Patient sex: M
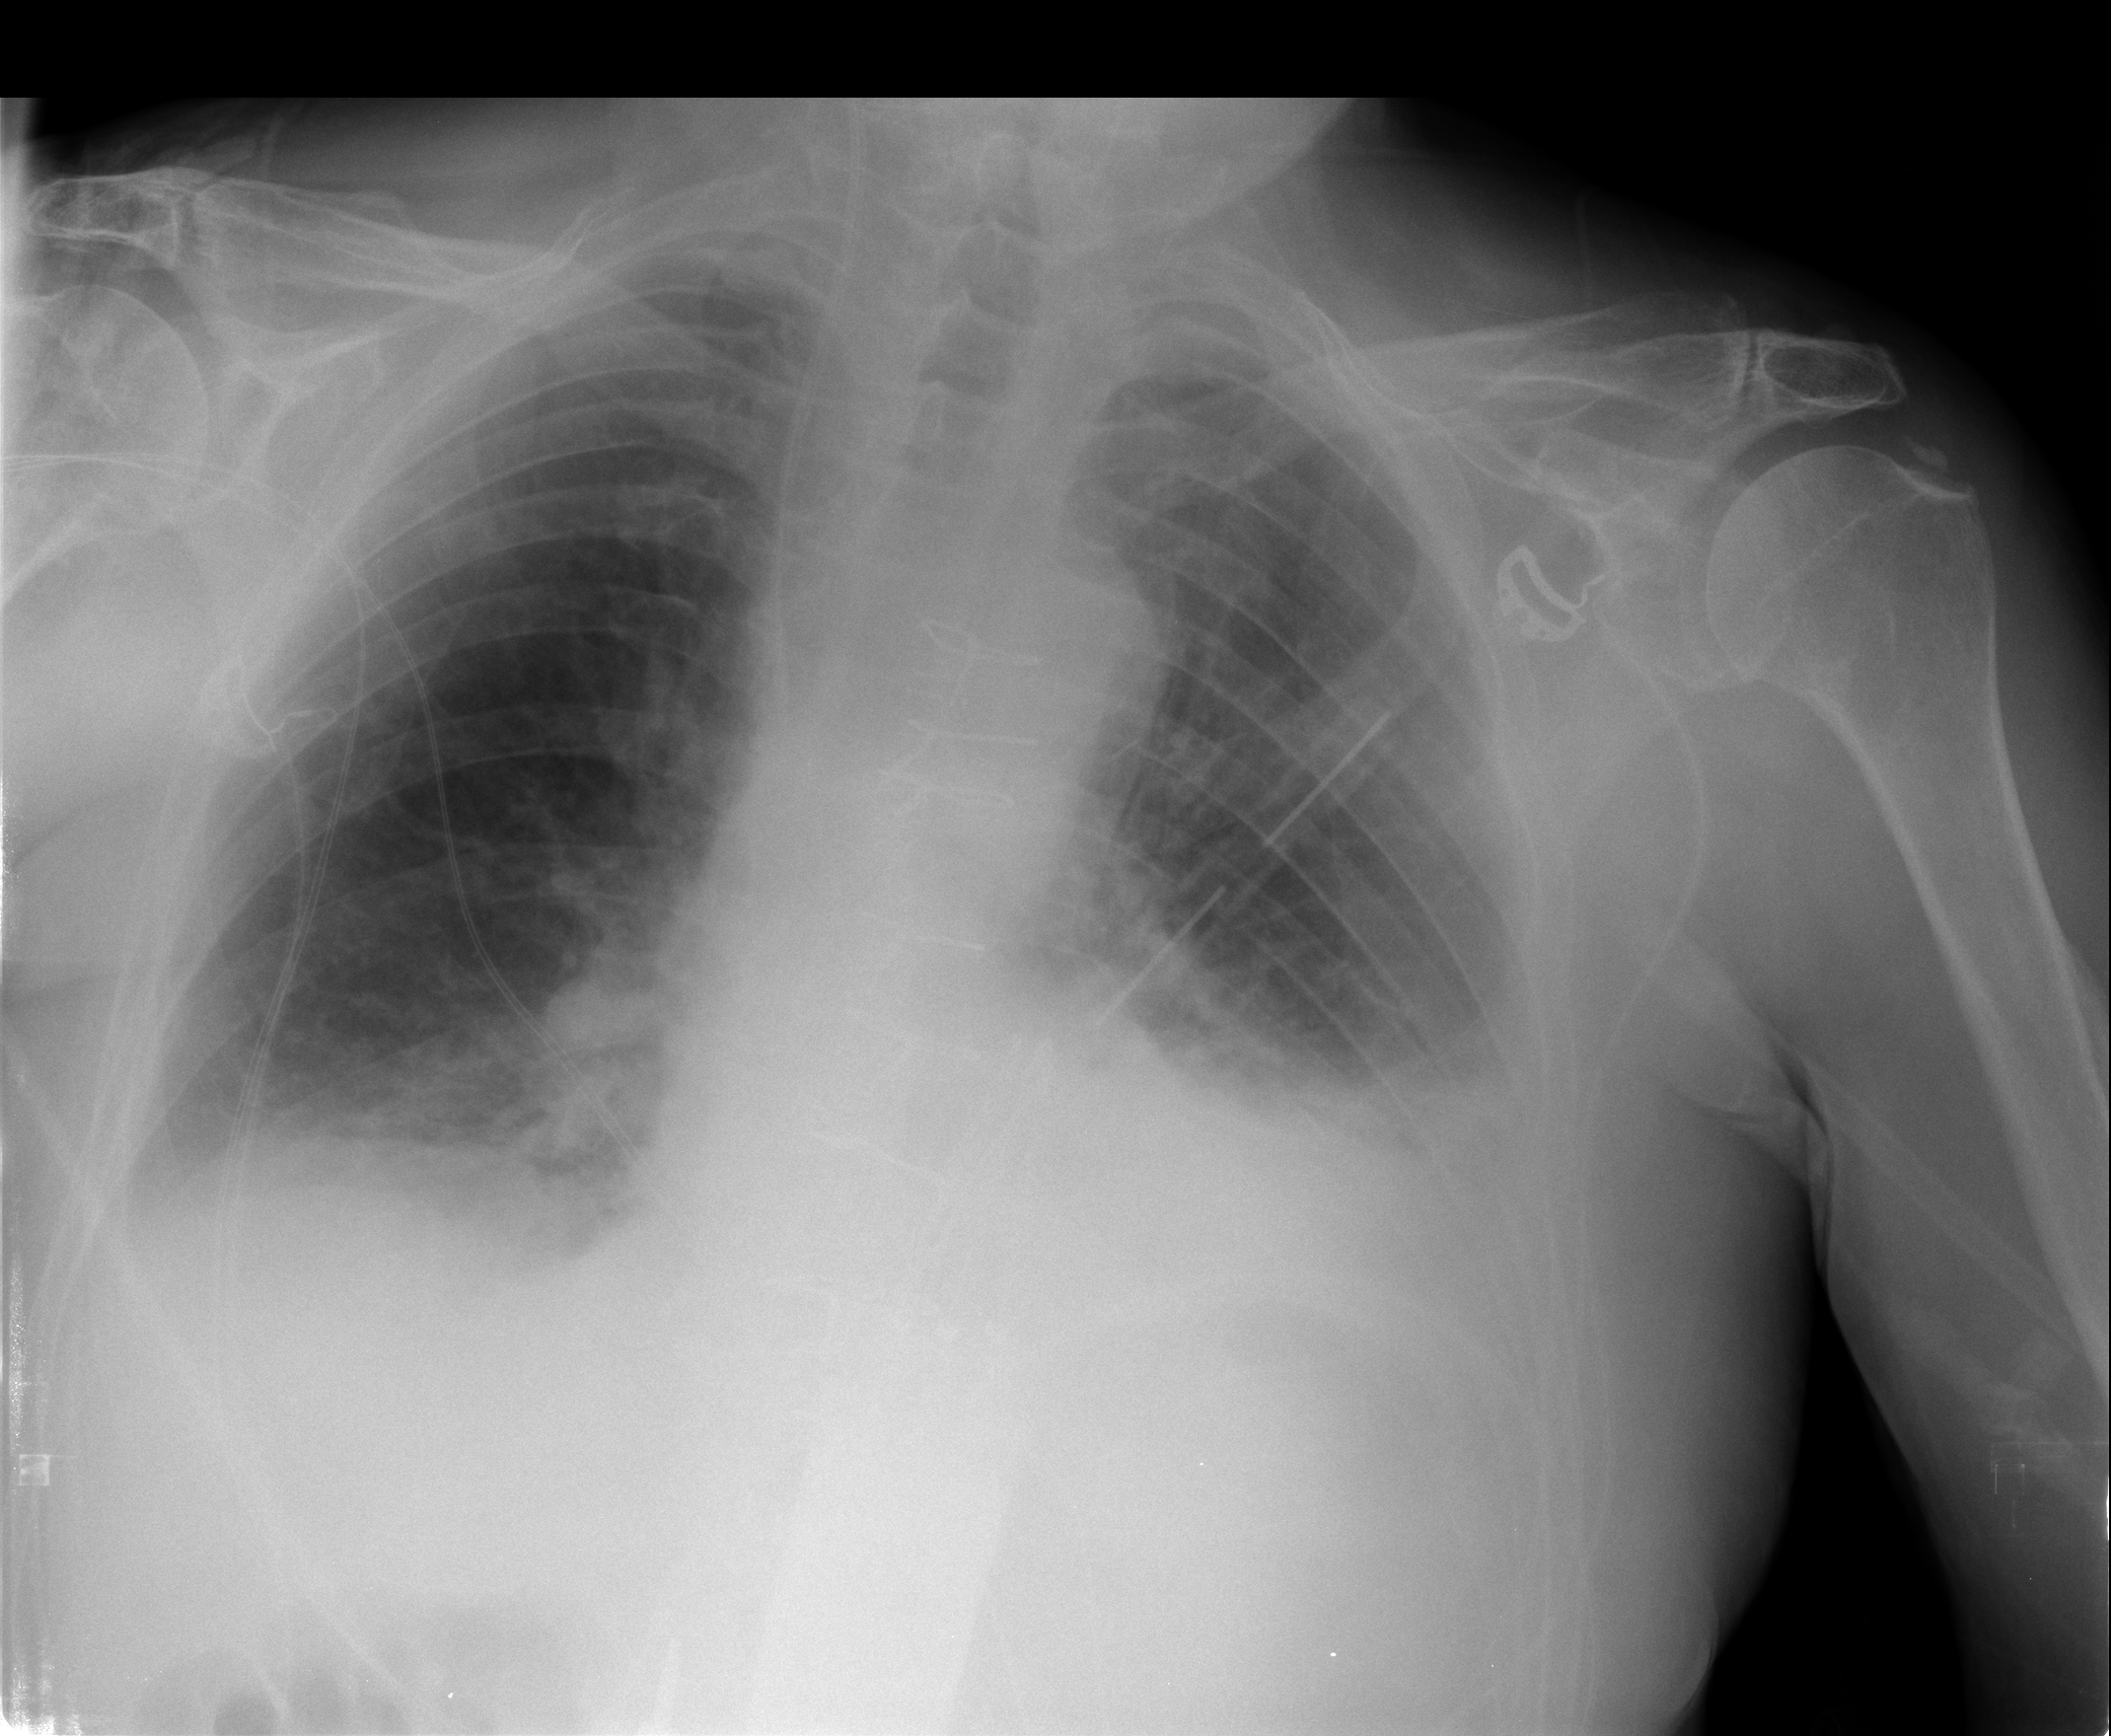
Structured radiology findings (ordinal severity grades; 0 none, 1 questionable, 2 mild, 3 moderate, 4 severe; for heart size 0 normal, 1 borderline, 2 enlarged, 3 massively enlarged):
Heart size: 1
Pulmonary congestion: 2
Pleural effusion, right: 2
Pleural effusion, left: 2
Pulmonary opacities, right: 0
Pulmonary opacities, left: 0
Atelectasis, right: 2
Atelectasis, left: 2